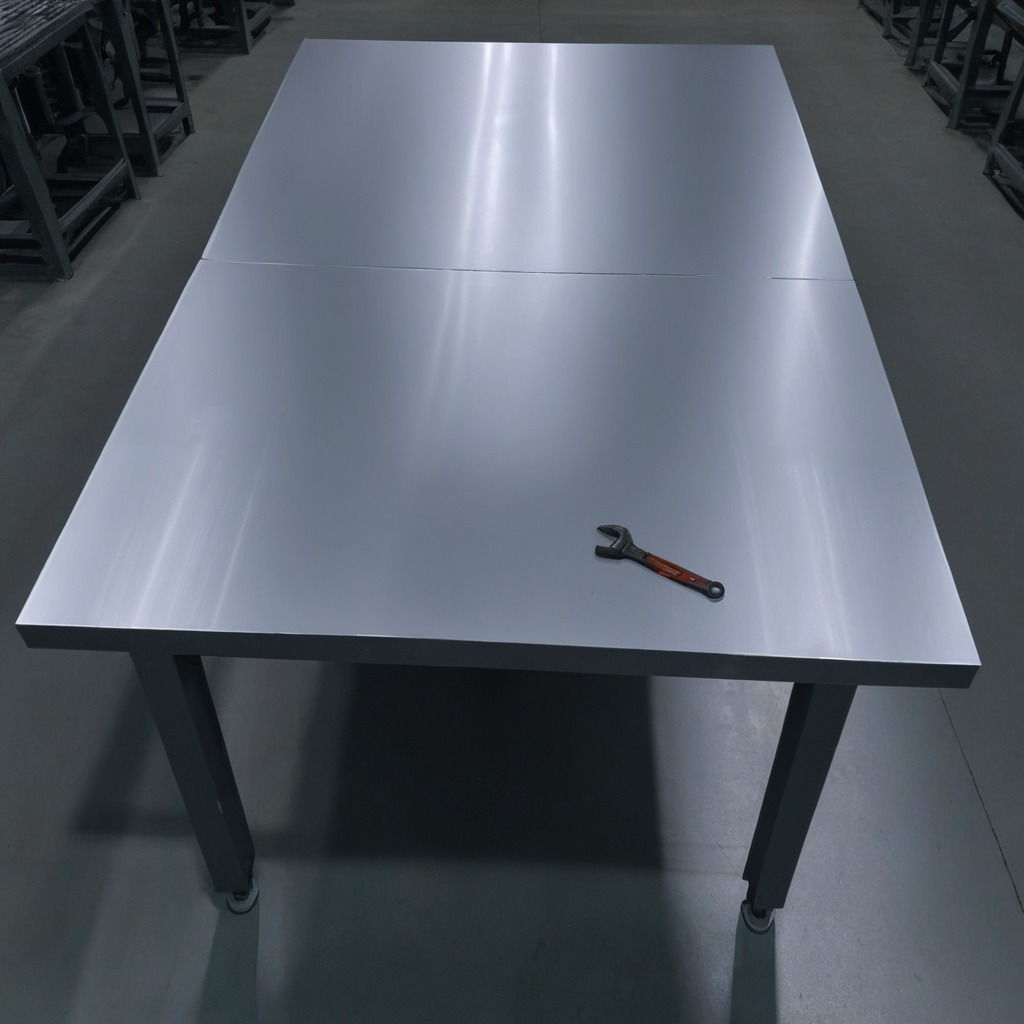
A wrench is lying on the tabletop.